Interaction volume radius: 5 \u00c5
Interaction volume height: 20 \u00c5
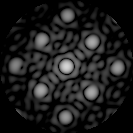
Disorder parameter: 0.1535